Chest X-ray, PA view. Patient: 75 years old, sex M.
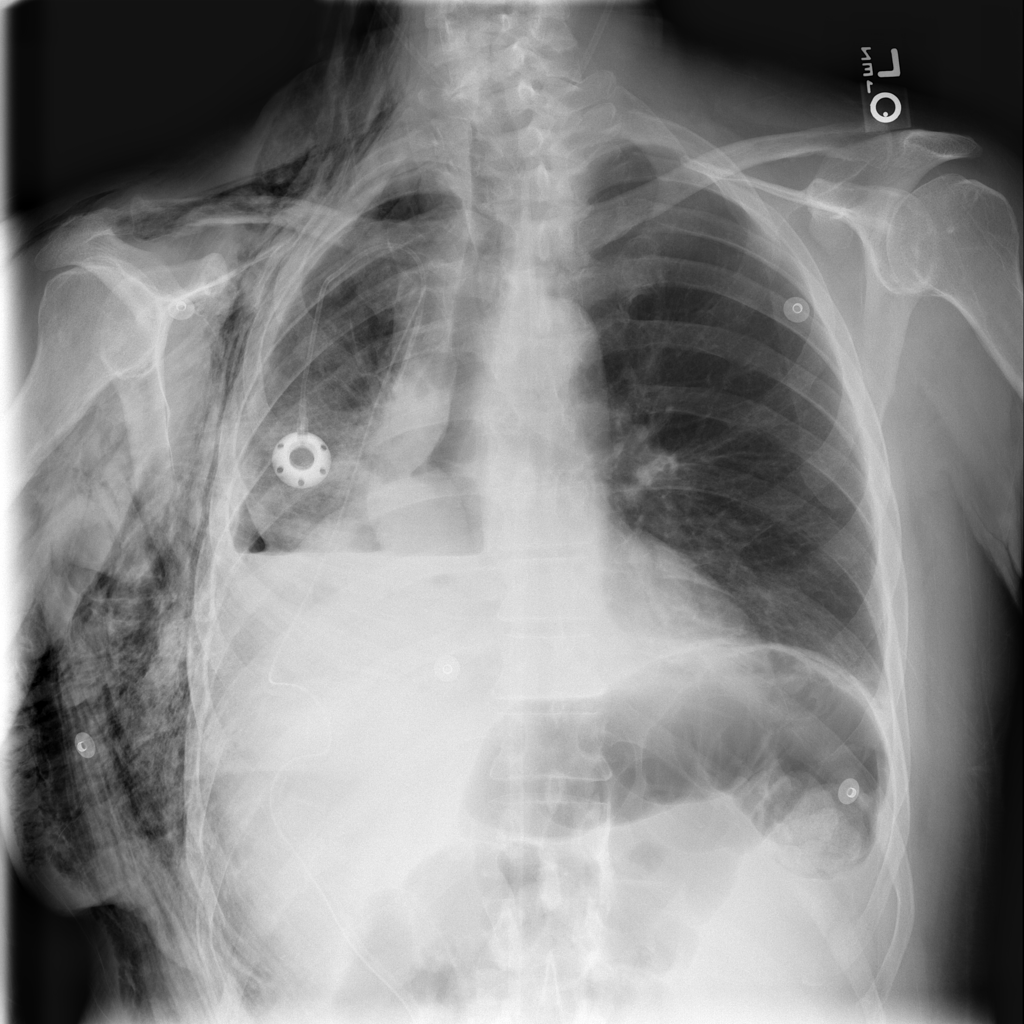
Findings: Atelectasis, Effusion, Emphysema, Pneumothorax